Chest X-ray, AP view. Patient: 49 years old, sex M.
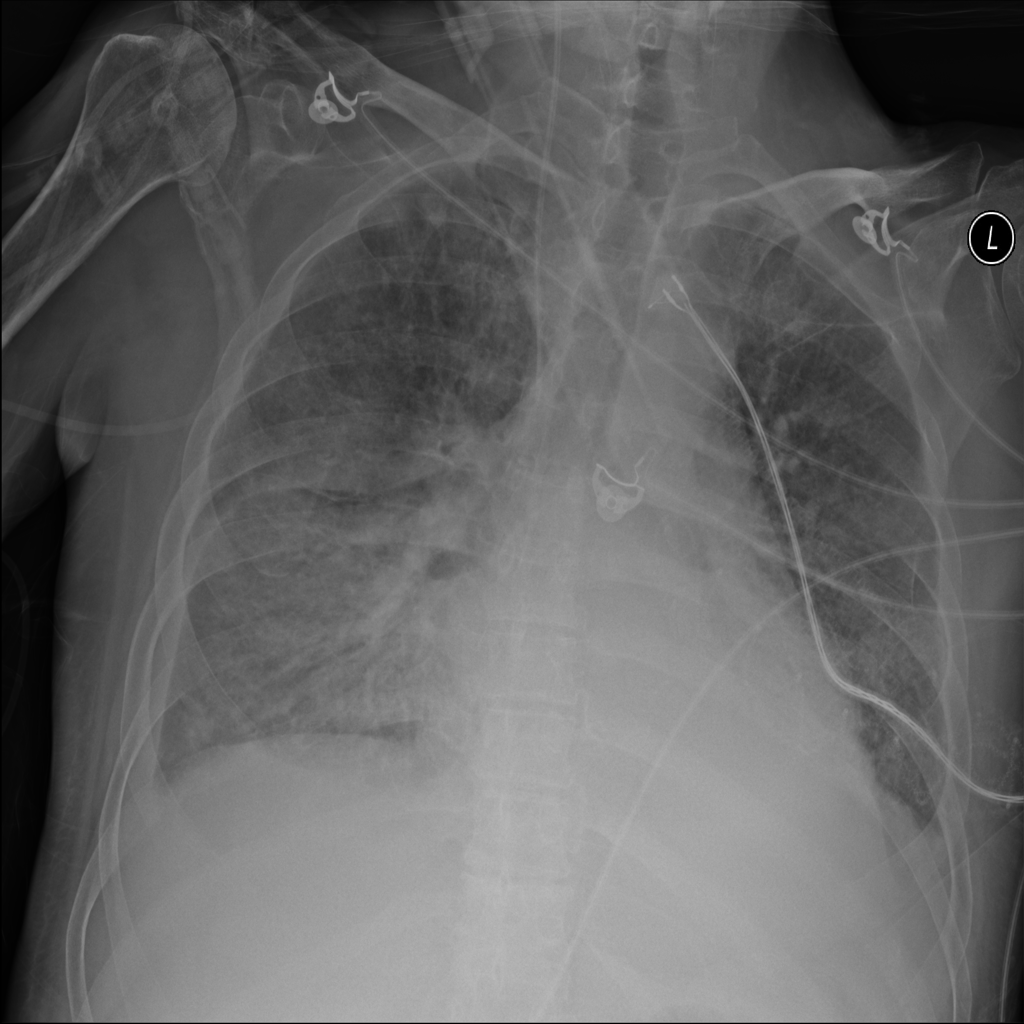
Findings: Edema, Effusion, Infiltration